Question:
One comapny can have review (0,1 or more)
review always have reviews_item
all reviews_item have one category
I need SQL query that makes list of 'company's with AVG value of reviews_items.value, i need it to set order by this value. Even if for some 'company' i dont have any 'reviews' and 'reviews_items' comapny should be in list with AVG == 0.
it should select companies only with active == 1 and (if exists) review active==1
'''
SELECT
c.name,c.logo,c.url,
AVG(ri.value) as avarage
FROM company c
LEFT JOIN reviews r ON r.company_id = c.id
LEFT JOIN reviews_items ri ON ri.review_id = r.id
LEFT JOIN category cat ON ri.category_id = cat.id
WHERE c.active = 1
GROUP BY c.id
'''
I hope that my problem is clear :)
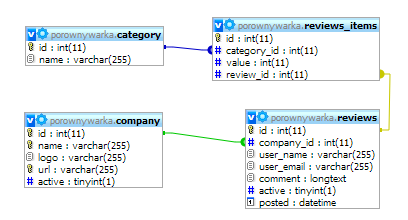
Answer: There was missing sth in WERE clausule (OR r.active IS NULL):
'''
SELECT
c.name,c.logo,c.url,
AVG(NULLIF(ri.value,0)) as avarage
FROM company c
LEFT JOIN reviews r ON r.company_id = c.id
LEFT JOIN reviews_items ri ON ri.review_id = r.id
LEFT JOIN category cat ON ri.category_id = cat.id
WHERE c.active = 1 AND (r.active = 1 OR r.active IS NULL)
GROUP BY c.id
ORDER BY avarage DESC
'''
Thanks for trying!